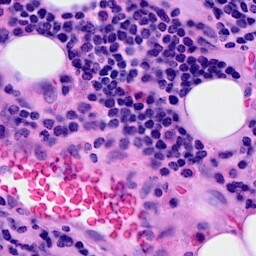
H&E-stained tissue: Breast